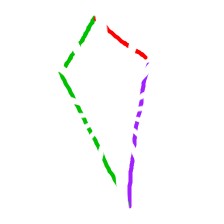
Shape: kite